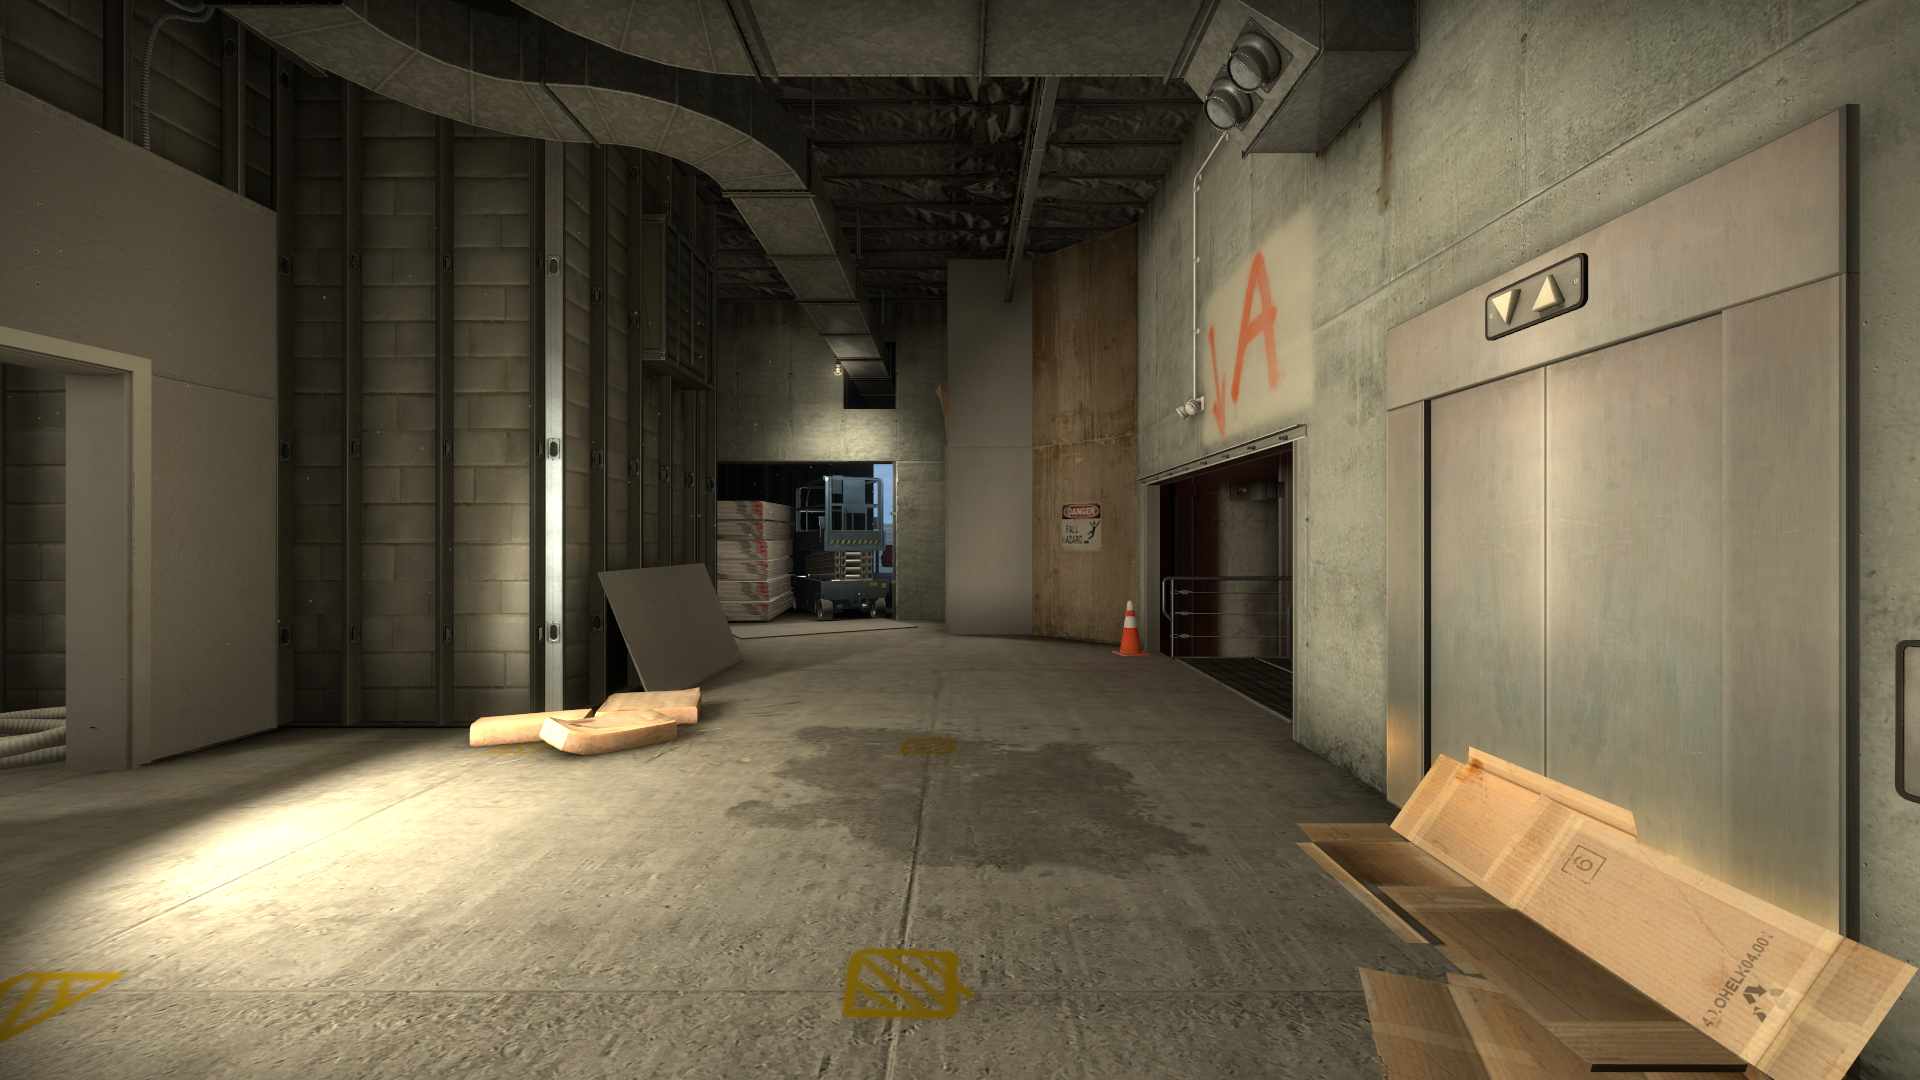
Map: de_vertigo